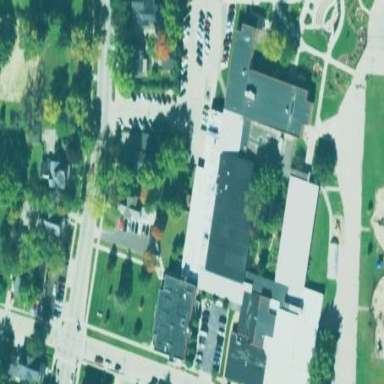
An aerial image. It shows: School building.